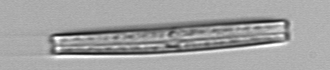
Label: pennate_Thalassionema